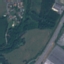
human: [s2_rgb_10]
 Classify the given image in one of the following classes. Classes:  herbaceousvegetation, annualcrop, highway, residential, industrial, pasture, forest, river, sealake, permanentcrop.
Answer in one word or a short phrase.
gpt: Highway